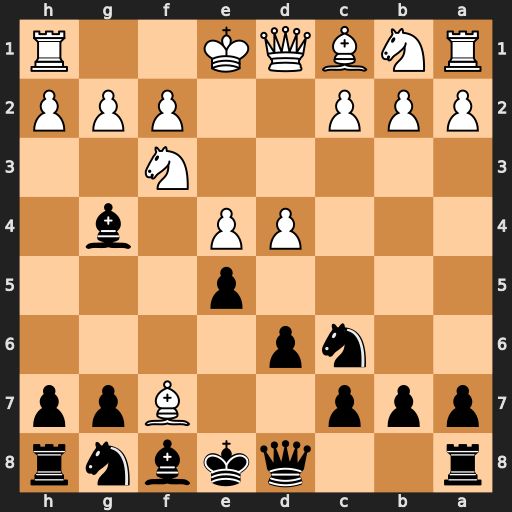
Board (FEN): r2qkbnr/ppp2Bpp/2np4/4p3/3PP1b1/5N2/PPP2PPP/RNBQK2R
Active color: b
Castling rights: KQkq
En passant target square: -
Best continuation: Kxf7